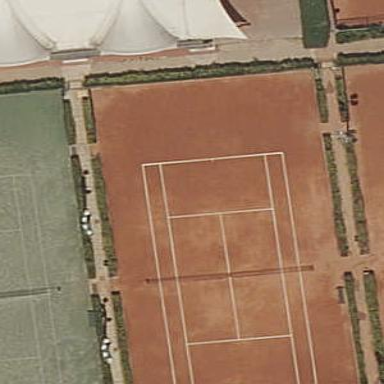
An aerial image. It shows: Tennis court on pitch designated for leisure land.